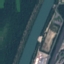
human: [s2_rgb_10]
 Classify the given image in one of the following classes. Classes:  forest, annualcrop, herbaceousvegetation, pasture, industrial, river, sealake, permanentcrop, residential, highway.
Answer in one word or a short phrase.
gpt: River